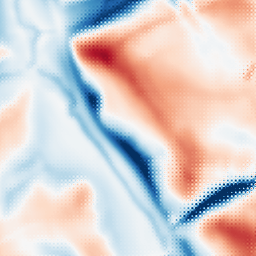
Category: multiscale
Decomposition family: dog
Decomposition parameters: sigma_low: 3
sigma_high: 20
Upsampling method: regularized
Upsampling parameters: scale: 2
lambda_reg: 0.1
Upsampling scale: 2